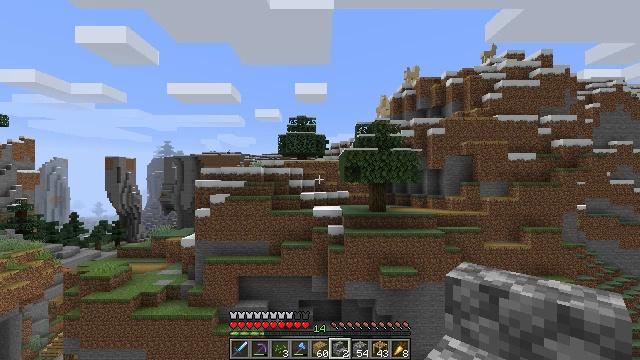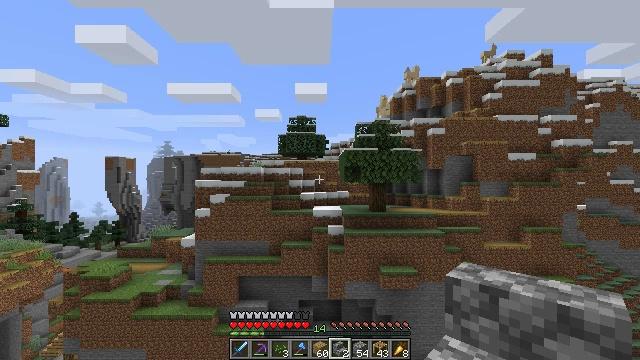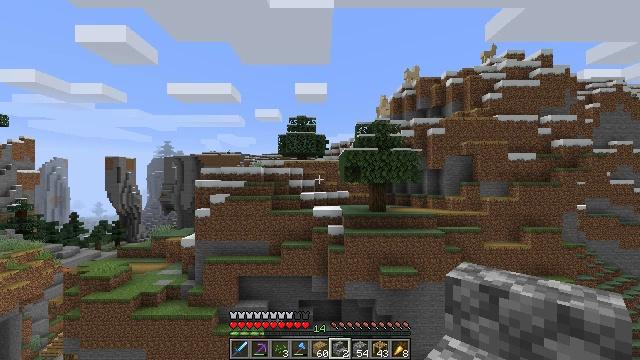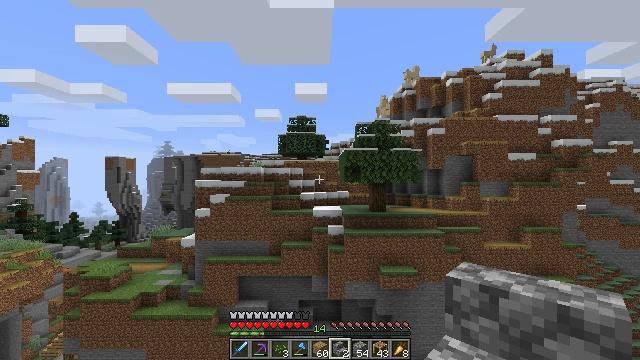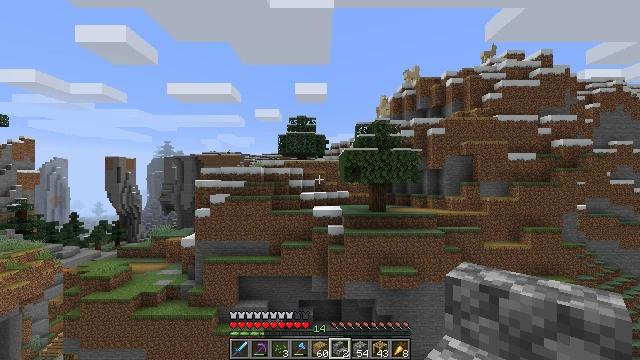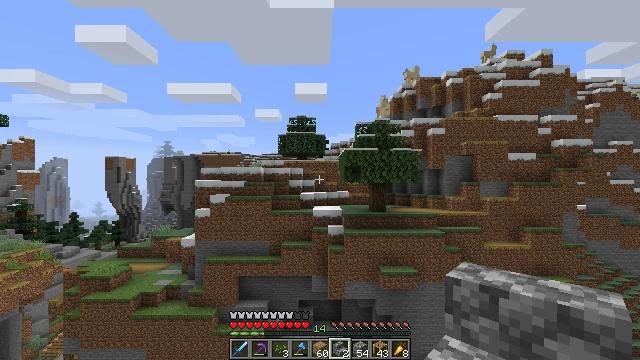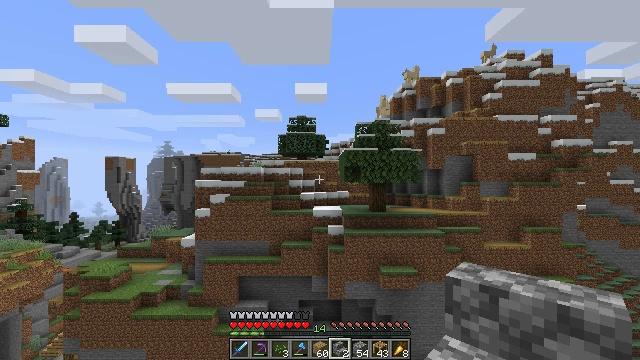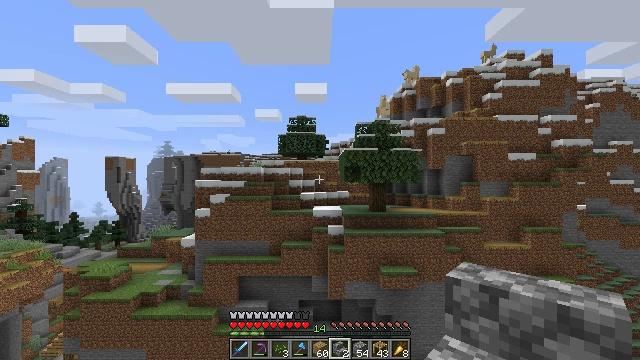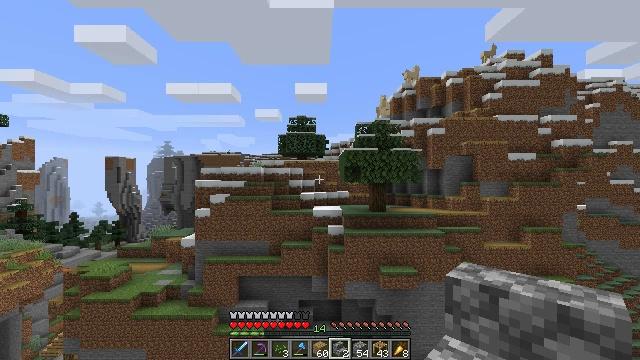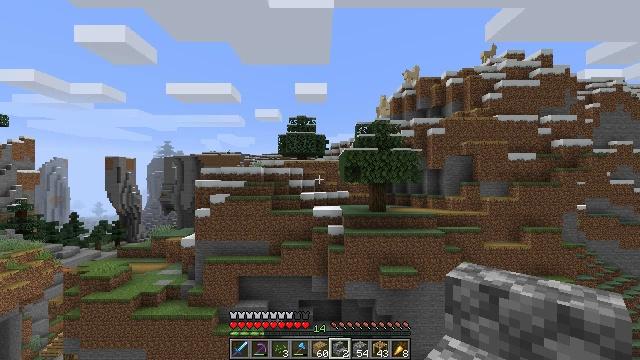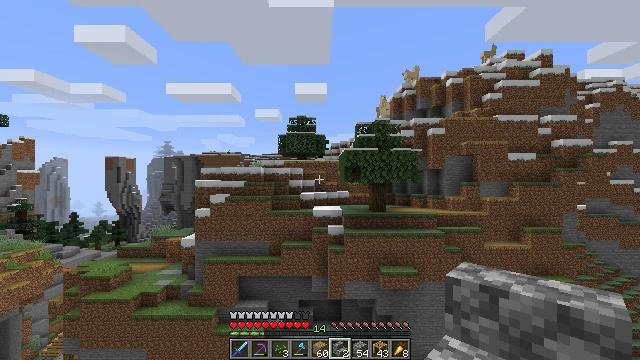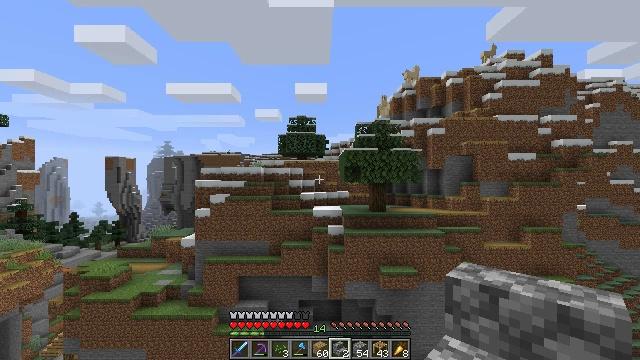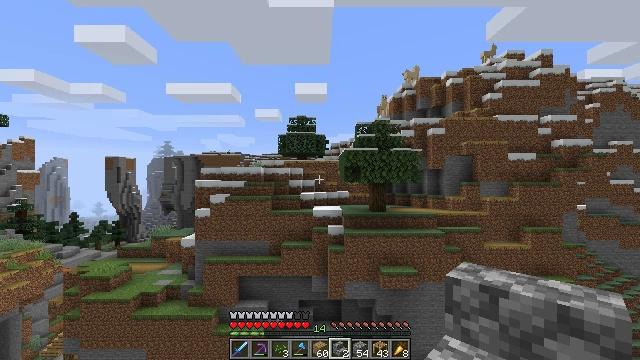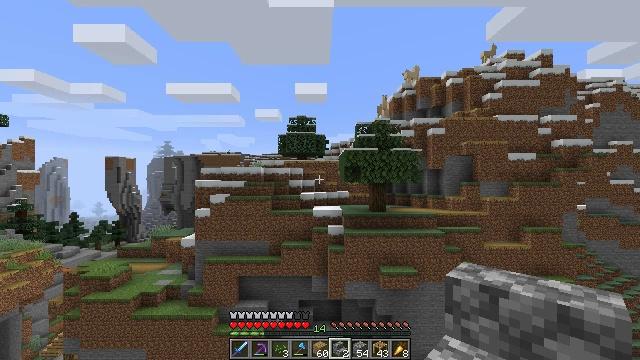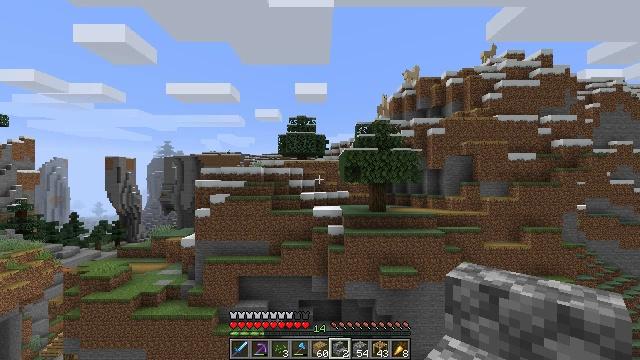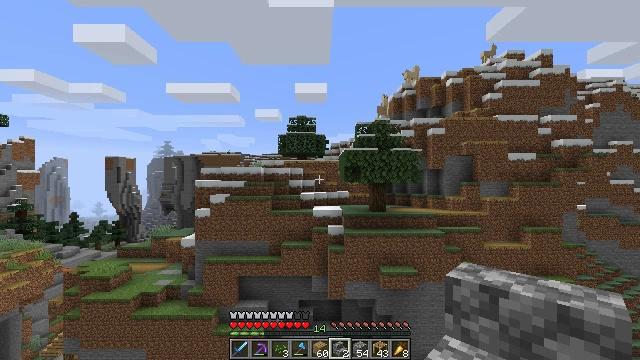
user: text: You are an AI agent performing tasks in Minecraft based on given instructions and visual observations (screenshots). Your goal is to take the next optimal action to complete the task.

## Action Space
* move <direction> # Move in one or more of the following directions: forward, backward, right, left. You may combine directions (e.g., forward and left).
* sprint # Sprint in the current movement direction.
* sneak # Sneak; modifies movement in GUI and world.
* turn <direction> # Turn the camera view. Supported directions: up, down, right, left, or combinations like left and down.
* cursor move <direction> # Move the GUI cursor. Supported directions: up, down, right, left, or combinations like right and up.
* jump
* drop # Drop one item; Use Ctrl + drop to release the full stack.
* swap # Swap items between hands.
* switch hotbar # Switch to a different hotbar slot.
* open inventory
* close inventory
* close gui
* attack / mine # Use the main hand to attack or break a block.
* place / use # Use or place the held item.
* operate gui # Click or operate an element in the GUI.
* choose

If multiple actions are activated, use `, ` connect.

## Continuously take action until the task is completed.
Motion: motion action
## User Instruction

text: Collect scaffolding blocks.
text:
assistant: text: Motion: no_op
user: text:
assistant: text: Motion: no_op
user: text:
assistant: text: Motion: no_op
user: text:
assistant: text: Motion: no_op
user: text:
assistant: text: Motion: no_op
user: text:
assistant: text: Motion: no_op
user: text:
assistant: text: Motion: no_op
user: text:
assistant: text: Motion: no_op
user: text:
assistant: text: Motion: no_op
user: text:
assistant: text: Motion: no_op
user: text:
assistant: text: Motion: no_op
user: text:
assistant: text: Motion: no_op
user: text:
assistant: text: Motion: no_op
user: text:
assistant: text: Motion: no_op
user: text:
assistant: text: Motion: no_op
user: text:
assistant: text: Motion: no_op
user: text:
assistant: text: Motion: no_op
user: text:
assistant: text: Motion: no_op
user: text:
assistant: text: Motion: no_op
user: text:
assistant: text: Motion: no_op
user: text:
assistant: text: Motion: no_op
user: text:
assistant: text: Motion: no_op
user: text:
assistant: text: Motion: no_op
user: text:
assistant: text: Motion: no_op
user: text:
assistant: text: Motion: no_op
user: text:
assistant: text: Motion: no_op
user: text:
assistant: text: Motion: no_op
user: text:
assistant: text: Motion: no_op
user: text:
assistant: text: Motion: no_op
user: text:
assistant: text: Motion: no_op